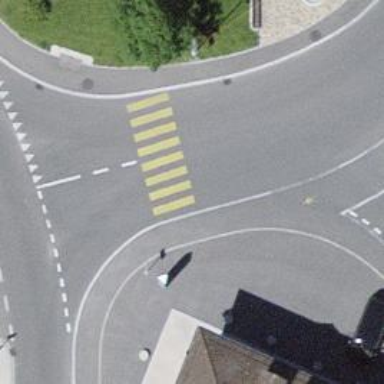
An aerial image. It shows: Marked crossing on the road.